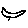
Label: bird